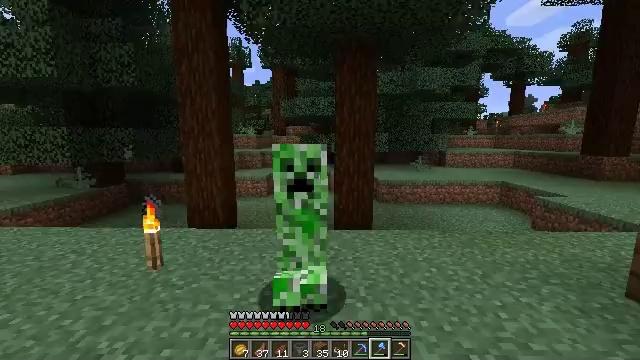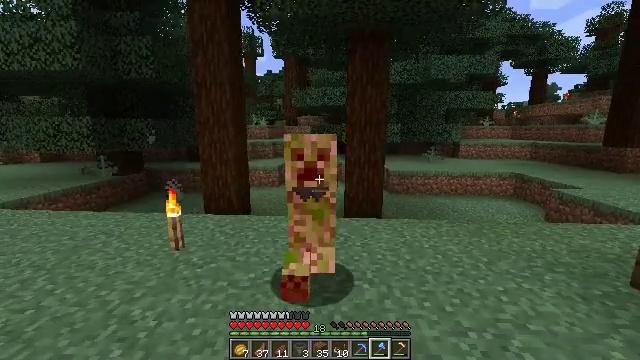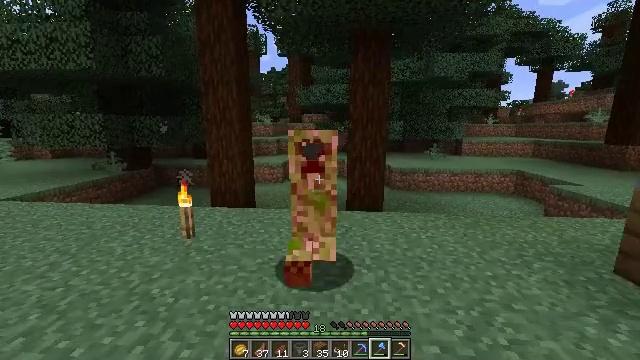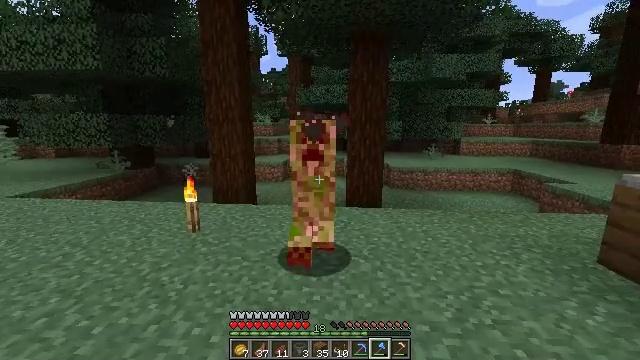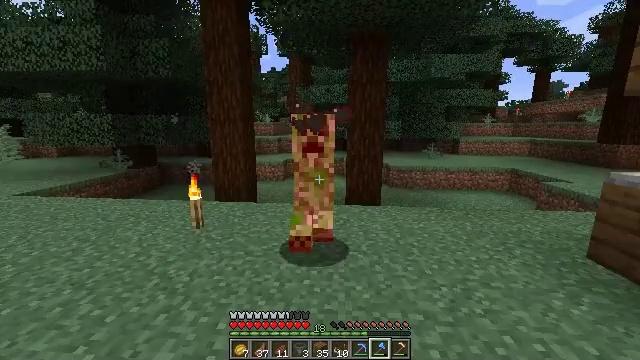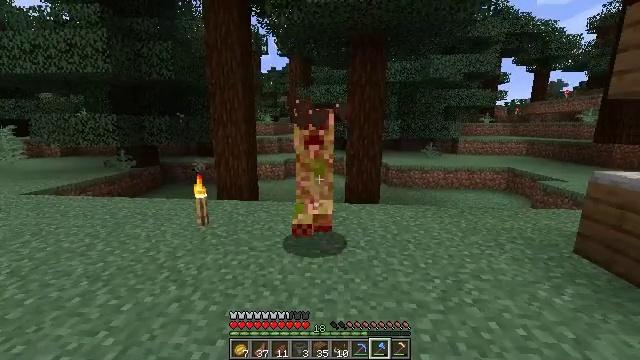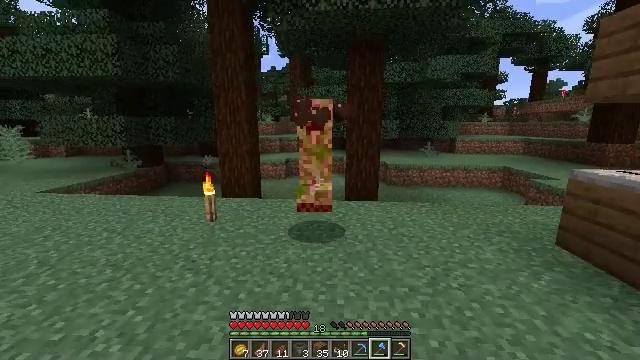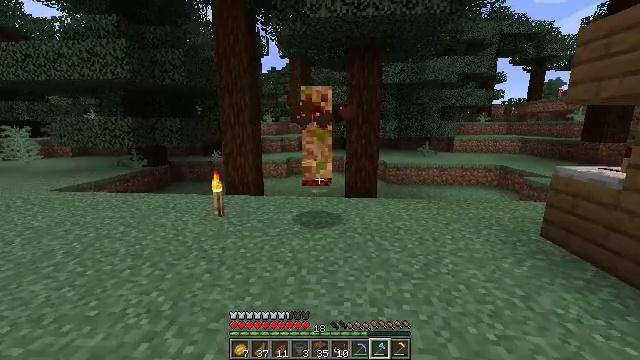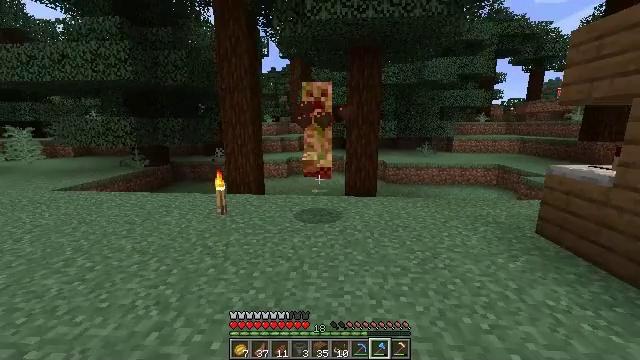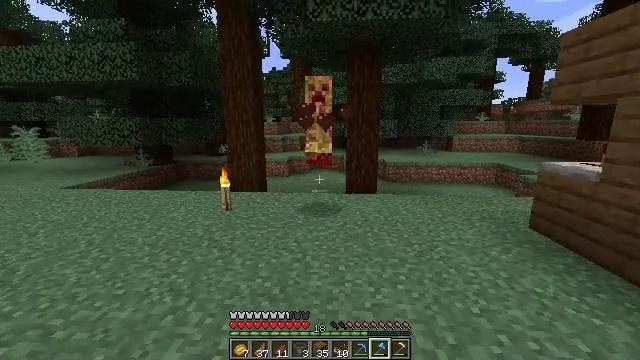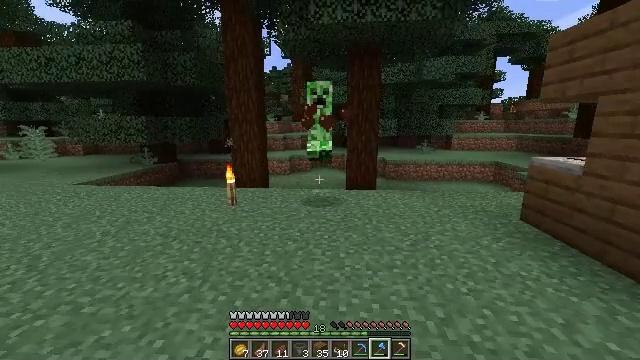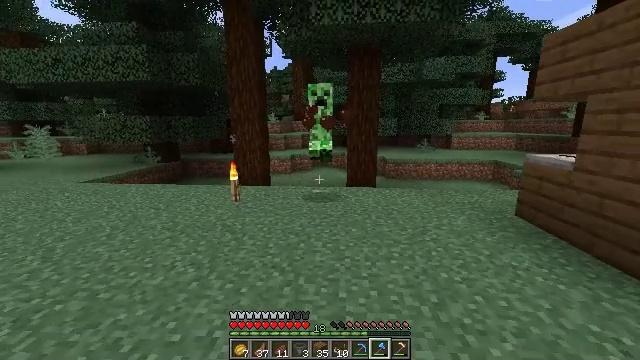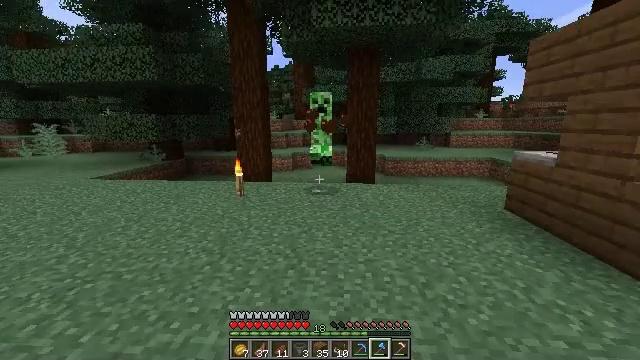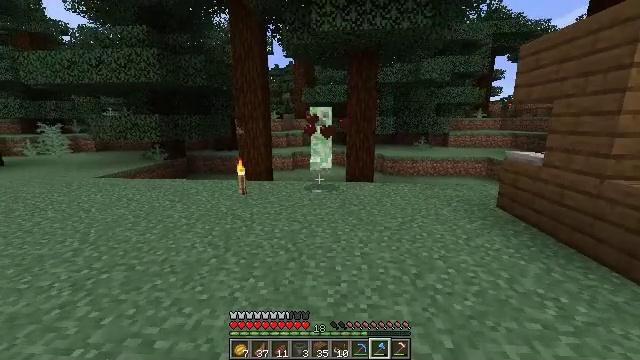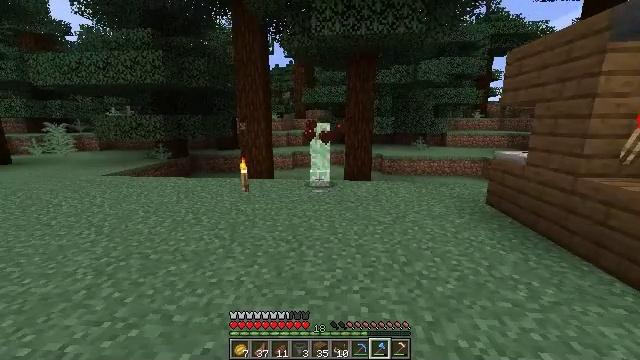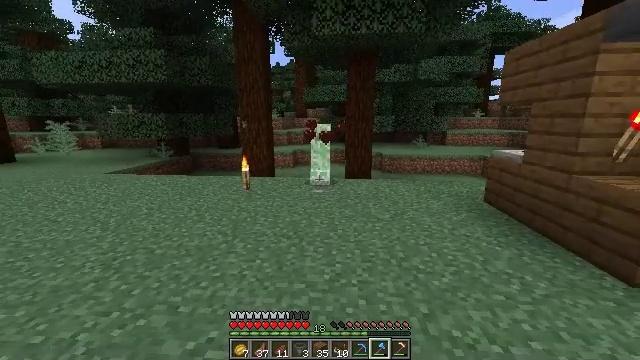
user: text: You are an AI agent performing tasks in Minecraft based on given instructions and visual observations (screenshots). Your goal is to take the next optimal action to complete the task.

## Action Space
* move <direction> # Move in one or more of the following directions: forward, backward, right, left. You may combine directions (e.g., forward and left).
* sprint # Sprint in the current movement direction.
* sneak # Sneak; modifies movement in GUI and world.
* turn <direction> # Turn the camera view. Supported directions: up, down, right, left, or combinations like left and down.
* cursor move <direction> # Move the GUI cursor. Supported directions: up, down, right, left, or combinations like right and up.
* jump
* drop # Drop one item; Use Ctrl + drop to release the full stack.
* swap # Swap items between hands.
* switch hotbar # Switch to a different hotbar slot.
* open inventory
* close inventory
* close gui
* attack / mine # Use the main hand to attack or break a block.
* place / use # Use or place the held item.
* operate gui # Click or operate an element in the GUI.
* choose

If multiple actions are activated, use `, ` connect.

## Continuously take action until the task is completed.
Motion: motion action
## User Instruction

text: Kill a creeper.
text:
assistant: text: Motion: move back, turn left and down, attack / mine
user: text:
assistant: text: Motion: move back
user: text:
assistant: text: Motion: move back, attack / mine
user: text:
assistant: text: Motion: move back, attack / mine
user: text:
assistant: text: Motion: move back, attack / mine
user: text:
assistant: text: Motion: move back, attack / mine
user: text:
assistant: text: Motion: move back, attack / mine
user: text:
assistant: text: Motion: move back, attack / mine
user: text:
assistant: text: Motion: move back, attack / mine
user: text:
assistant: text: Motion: move back, attack / mine
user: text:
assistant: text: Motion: move back
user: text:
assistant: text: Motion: move back
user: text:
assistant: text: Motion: move back
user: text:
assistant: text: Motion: move back
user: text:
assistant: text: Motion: move back
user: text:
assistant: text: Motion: move back
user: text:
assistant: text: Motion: move back
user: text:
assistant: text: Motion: move back
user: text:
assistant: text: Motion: move back
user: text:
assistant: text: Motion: move back
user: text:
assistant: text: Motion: move back
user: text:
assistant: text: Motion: move back
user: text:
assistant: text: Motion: move back
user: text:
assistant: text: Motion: move back
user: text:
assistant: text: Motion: move back
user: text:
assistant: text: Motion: move back
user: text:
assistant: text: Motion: move back
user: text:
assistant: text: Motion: move back
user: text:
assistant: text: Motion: move back
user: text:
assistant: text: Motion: move back